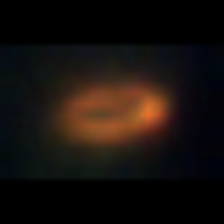
Taxon: Unknown_phyto
Group: Unknown